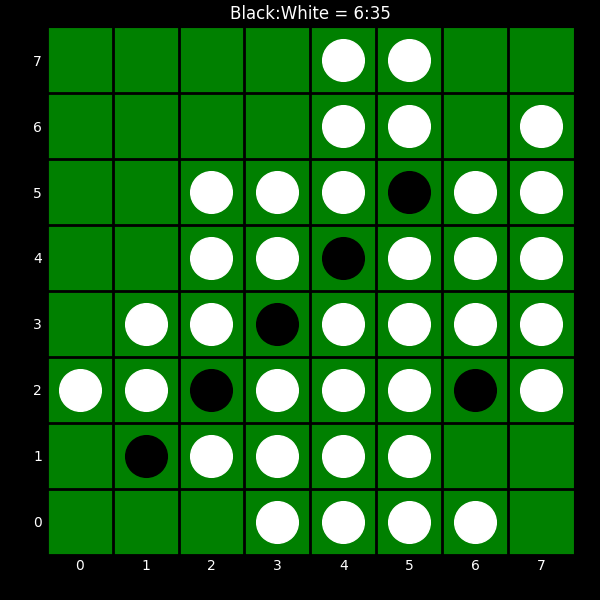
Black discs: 6
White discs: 35